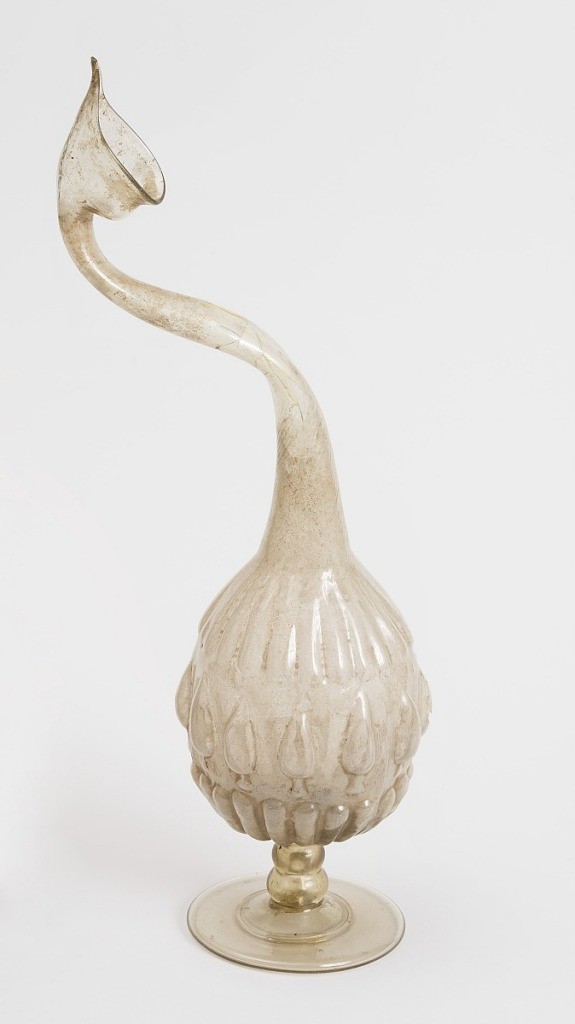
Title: Ewer
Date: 17th–18th century
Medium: Glass
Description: Amber-colored ovoid body on triple-knopped stem, circular foot. Moulded body with central band of trees and dots with reeding above and below. Neck swirled and flattened, "bird's-neck" type, terminating in spout.